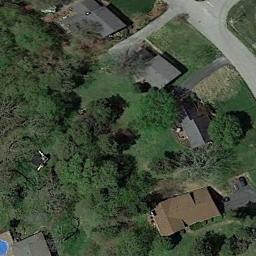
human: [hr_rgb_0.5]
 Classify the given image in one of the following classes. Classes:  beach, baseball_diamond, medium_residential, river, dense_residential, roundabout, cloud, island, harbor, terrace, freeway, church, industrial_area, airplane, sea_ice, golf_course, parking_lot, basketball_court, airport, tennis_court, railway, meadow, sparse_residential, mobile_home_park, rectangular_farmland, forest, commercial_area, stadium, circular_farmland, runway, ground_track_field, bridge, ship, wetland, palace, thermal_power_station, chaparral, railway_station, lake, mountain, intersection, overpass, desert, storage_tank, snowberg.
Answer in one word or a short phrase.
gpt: medium_residential